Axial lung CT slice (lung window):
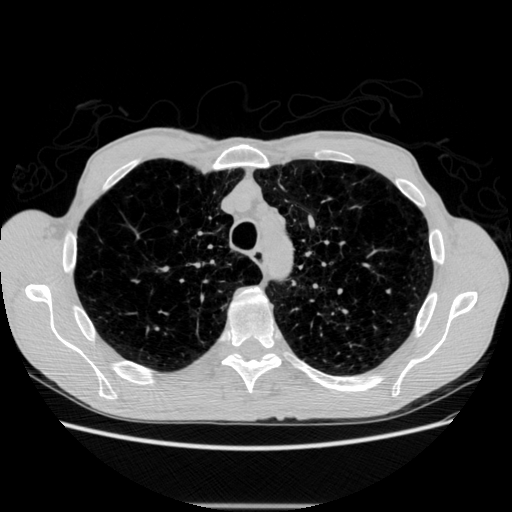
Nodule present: no